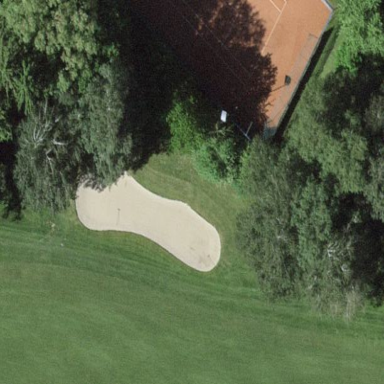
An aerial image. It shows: Golf bunker filled with natural sand.